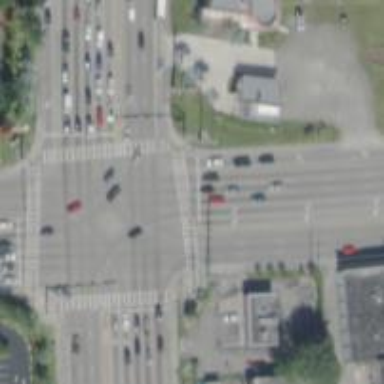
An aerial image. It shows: Marked road crossing.